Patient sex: F
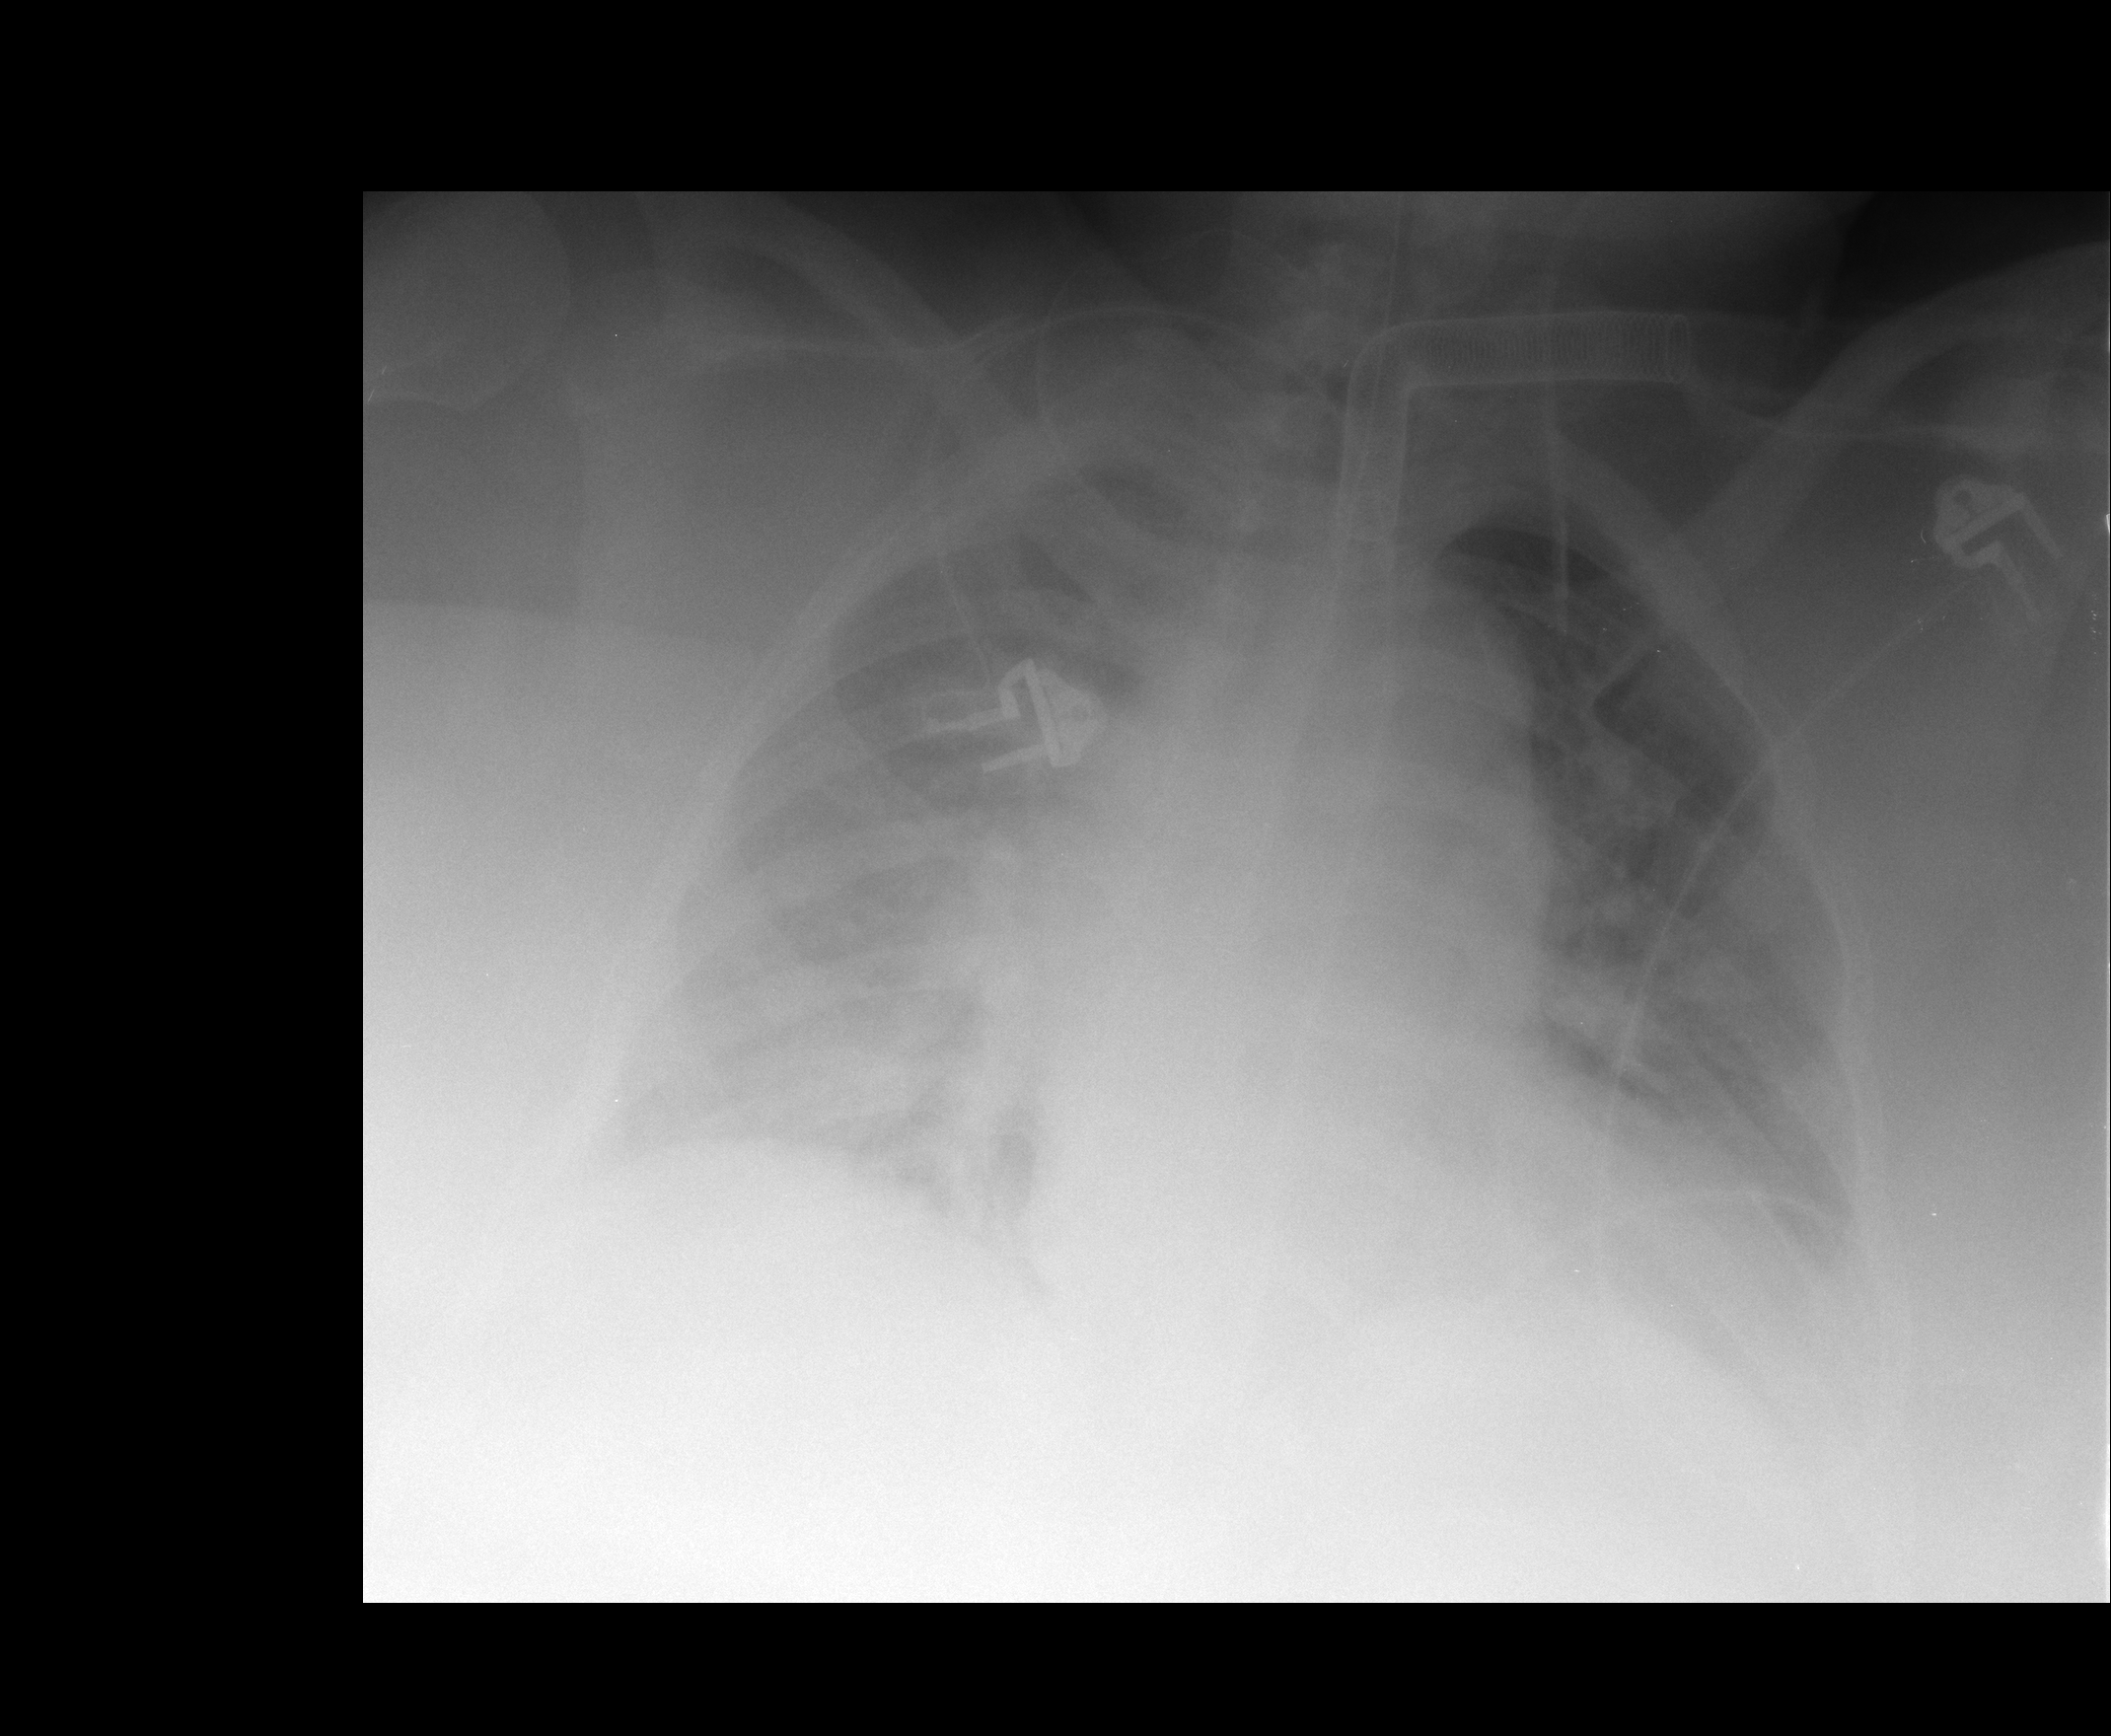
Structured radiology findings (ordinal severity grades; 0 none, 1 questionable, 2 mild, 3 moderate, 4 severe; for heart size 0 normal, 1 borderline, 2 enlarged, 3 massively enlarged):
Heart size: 2
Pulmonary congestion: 2
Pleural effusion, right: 2
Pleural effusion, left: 2
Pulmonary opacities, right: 2
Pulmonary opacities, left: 2
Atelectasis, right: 2
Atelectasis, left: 2